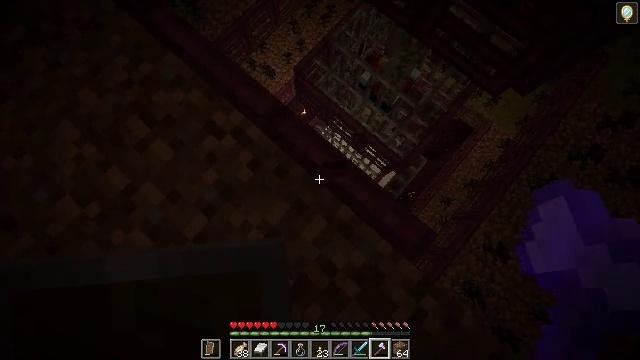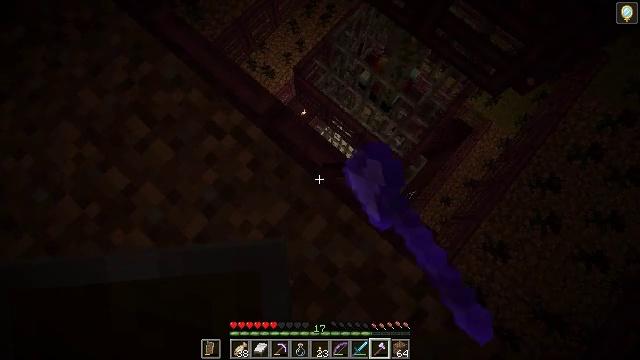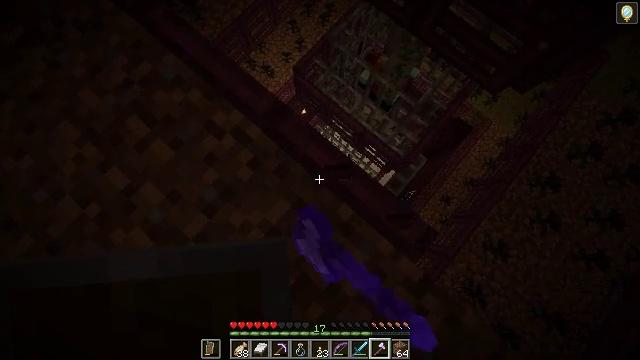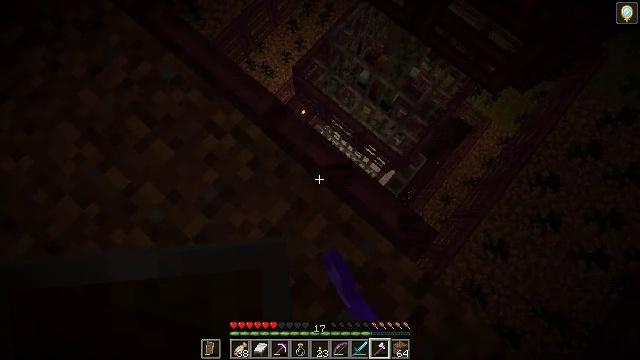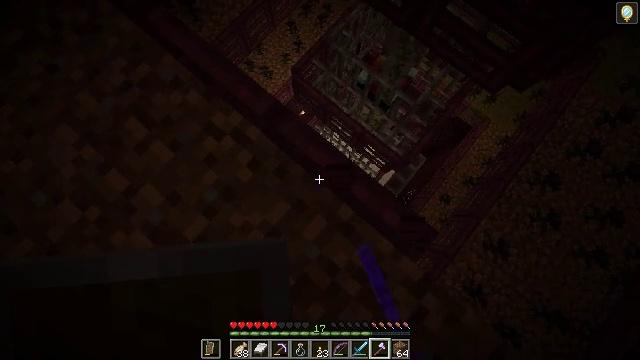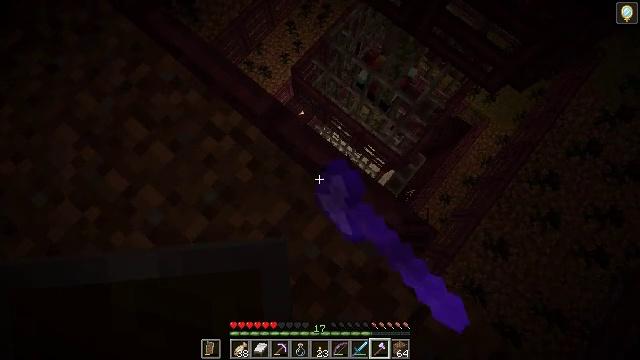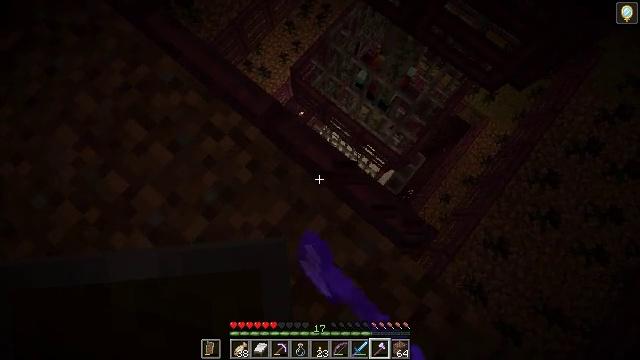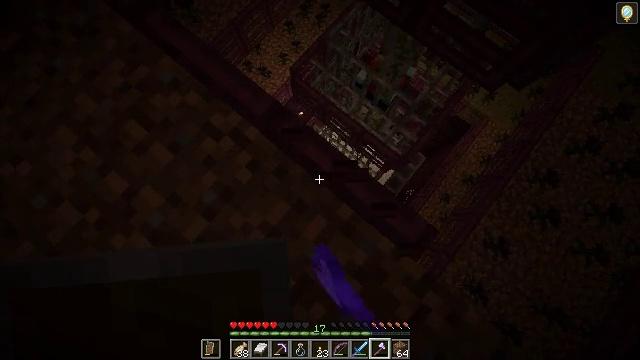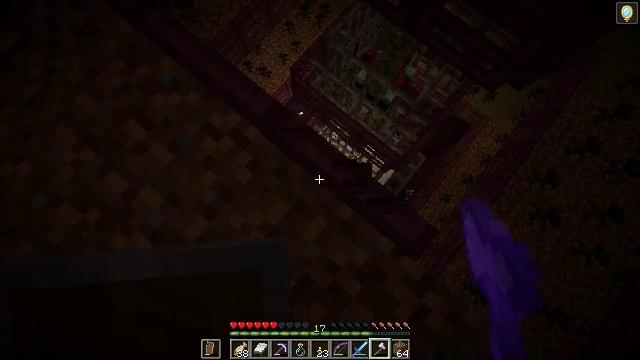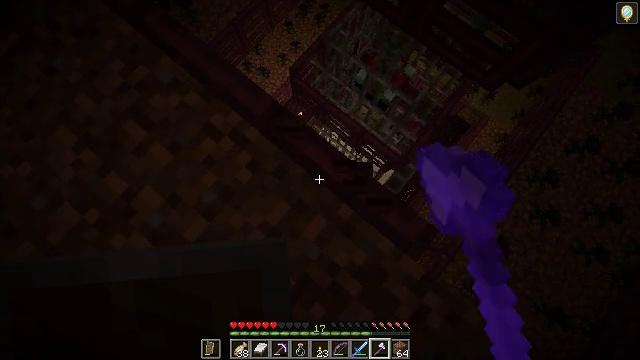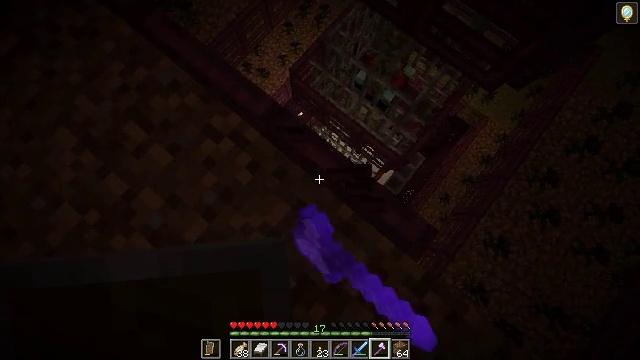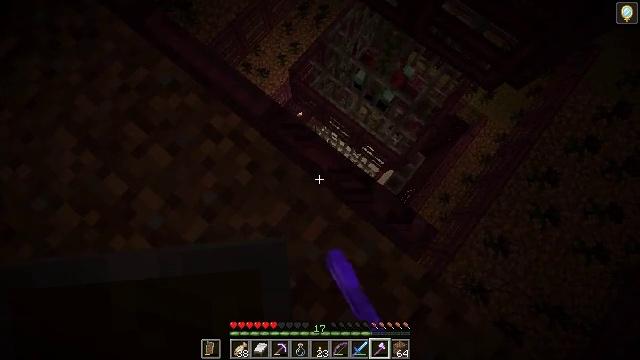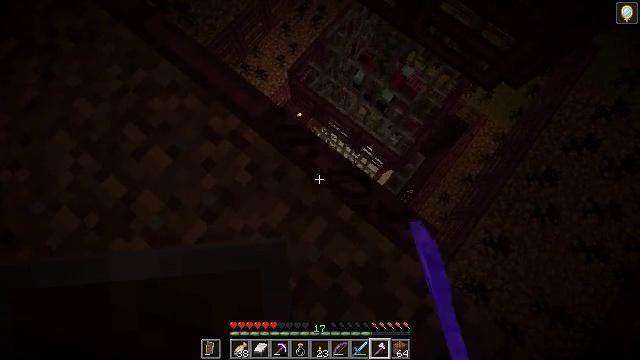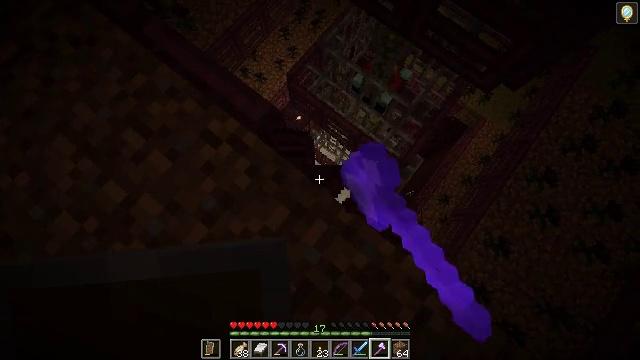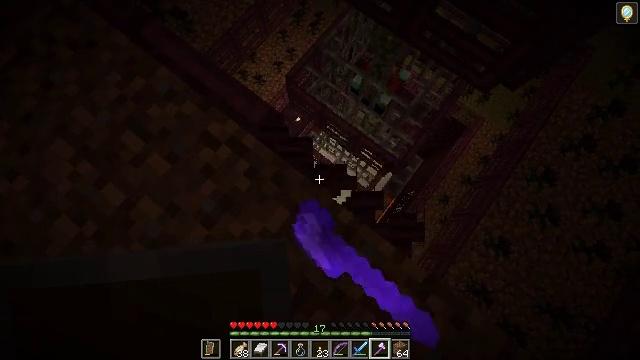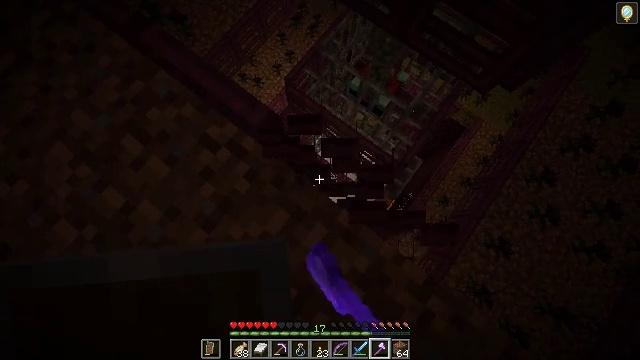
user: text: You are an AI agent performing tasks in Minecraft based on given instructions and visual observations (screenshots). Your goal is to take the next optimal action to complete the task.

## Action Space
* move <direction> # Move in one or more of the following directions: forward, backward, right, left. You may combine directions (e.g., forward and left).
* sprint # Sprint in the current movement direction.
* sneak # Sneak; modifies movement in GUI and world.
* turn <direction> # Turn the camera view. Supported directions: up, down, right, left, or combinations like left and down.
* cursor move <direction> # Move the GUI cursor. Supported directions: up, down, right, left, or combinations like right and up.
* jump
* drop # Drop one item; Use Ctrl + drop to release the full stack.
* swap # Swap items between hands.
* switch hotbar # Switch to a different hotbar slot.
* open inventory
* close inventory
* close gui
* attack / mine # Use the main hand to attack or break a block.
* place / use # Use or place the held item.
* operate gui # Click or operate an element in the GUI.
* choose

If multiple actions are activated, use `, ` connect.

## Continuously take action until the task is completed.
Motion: motion action
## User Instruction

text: Remove the crimson trapdoor.
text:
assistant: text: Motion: sneak, attack / mine
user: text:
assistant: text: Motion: sneak, attack / mine
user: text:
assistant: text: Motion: sneak, attack / mine
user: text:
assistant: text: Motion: sneak, attack / mine
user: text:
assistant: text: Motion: sneak, attack / mine
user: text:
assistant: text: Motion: sneak, attack / mine
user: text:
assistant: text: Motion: sneak, attack / mine
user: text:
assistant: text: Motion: sneak, attack / mine
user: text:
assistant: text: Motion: sneak, attack / mine
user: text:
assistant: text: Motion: sneak, attack / mine
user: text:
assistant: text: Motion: sneak, attack / mine
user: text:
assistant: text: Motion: sneak, attack / mine
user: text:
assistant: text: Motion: sneak, attack / mine
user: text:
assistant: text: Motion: sneak, attack / mine
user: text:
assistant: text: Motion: sneak, attack / mine
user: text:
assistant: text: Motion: sneak, attack / mine
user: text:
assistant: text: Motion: sneak, attack / mine
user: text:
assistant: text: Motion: sneak, attack / mine
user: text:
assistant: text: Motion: sneak, attack / mine
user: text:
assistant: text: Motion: sneak, attack / mine
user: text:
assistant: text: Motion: sneak
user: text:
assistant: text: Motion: move forward and move left, sneak
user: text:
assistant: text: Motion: move forward and move left, sneak
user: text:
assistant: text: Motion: move forward and move left, sneak
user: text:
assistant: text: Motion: move forward and move left, sneak
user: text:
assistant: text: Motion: move forward and move left, sneak
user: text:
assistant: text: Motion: move forward and move left, sneak
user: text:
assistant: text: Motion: move forward and move left, sneak
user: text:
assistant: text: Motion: move forward and move left, sneak
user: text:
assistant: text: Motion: move forward and move left, sneak